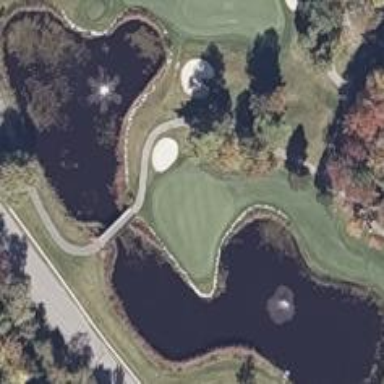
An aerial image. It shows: Golf hole.